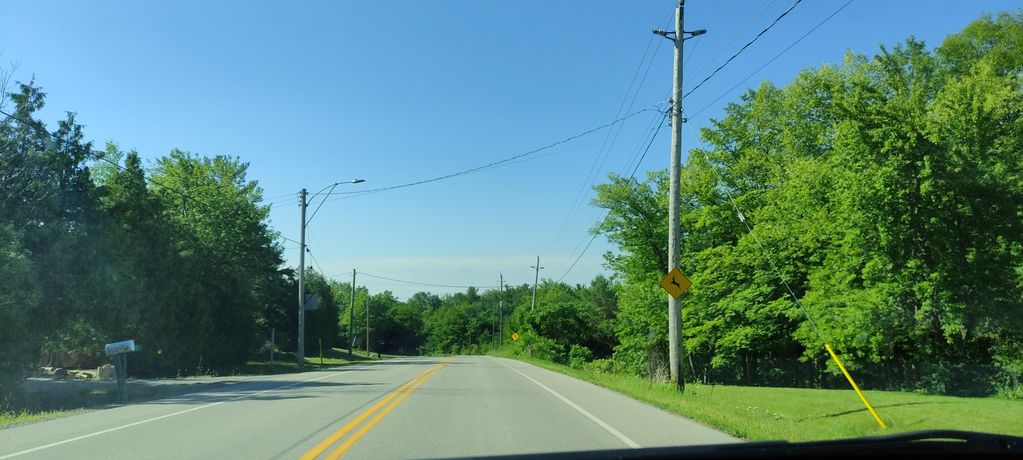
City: hamilton